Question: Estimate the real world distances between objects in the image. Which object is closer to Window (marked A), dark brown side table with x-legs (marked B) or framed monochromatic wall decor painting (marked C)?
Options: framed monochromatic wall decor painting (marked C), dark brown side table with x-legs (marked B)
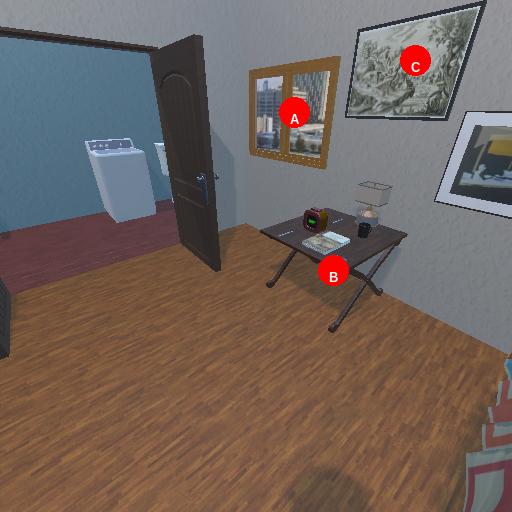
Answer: framed monochromatic wall decor painting (marked C)